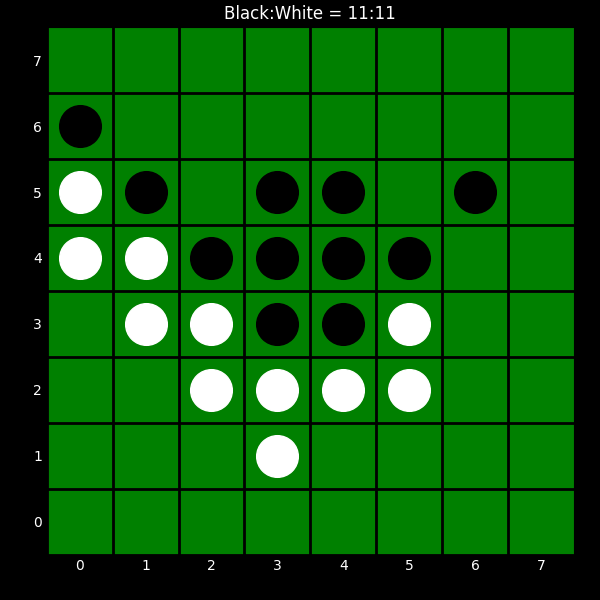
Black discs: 11
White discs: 11